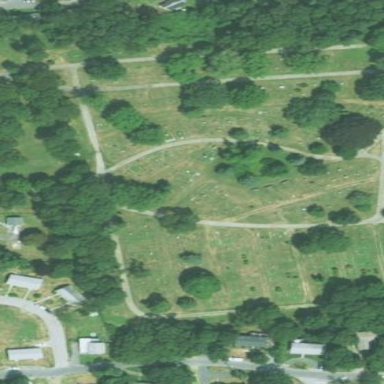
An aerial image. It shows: Cemetery.